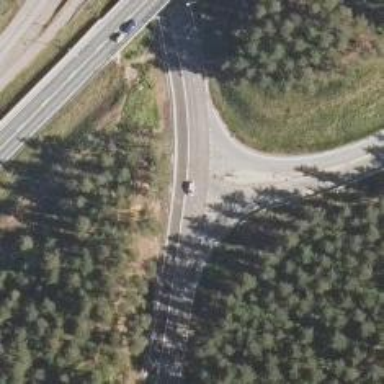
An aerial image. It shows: Tertiary trunk link highway.